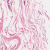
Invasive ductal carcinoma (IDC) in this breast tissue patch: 0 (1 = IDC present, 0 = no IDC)